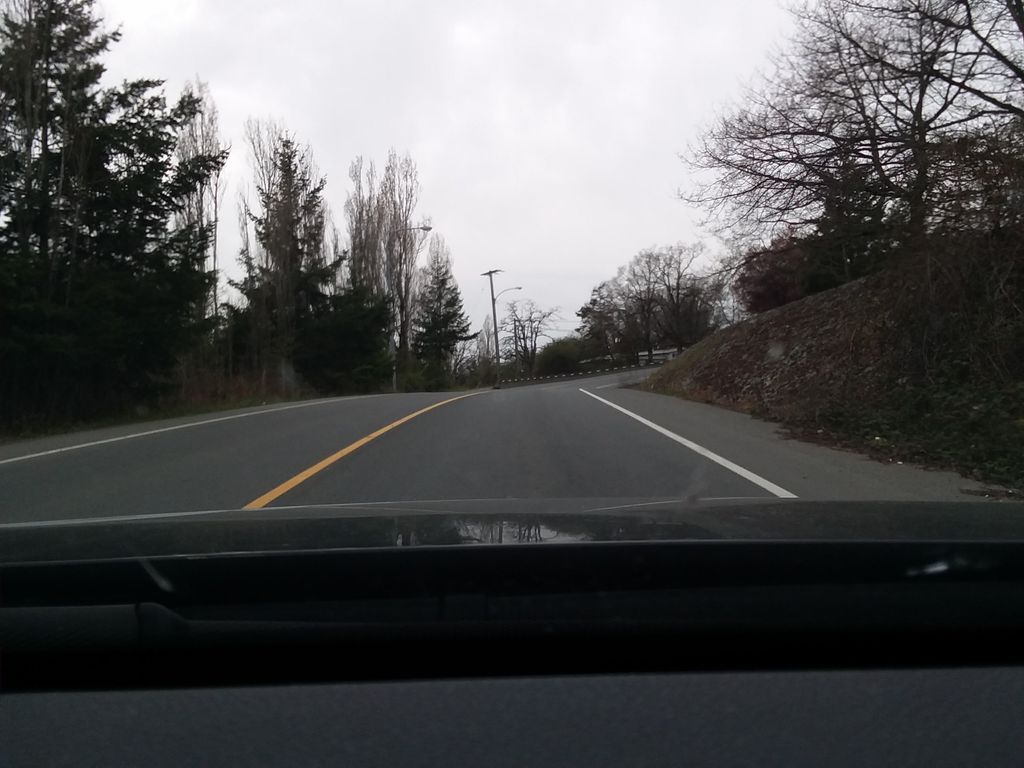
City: victoria